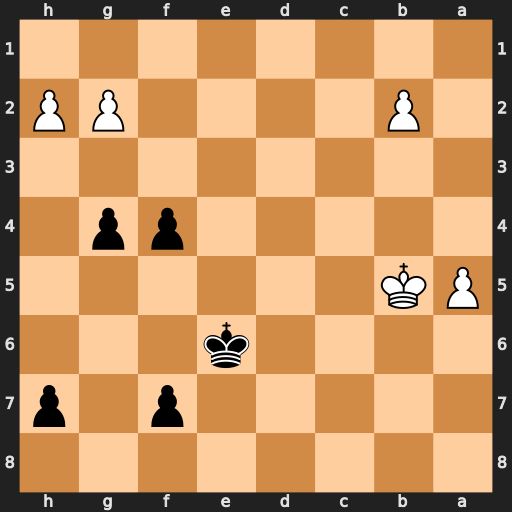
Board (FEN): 8/5p1p/4k3/PK6/5pp1/8/1P4PP/8
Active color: b
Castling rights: -
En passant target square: -
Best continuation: f3 gxf3 gxf3 a6 f2